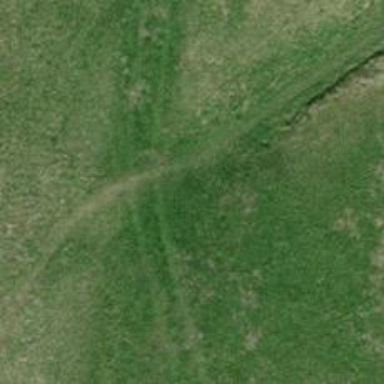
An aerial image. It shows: Path covered with grass.